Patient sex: M
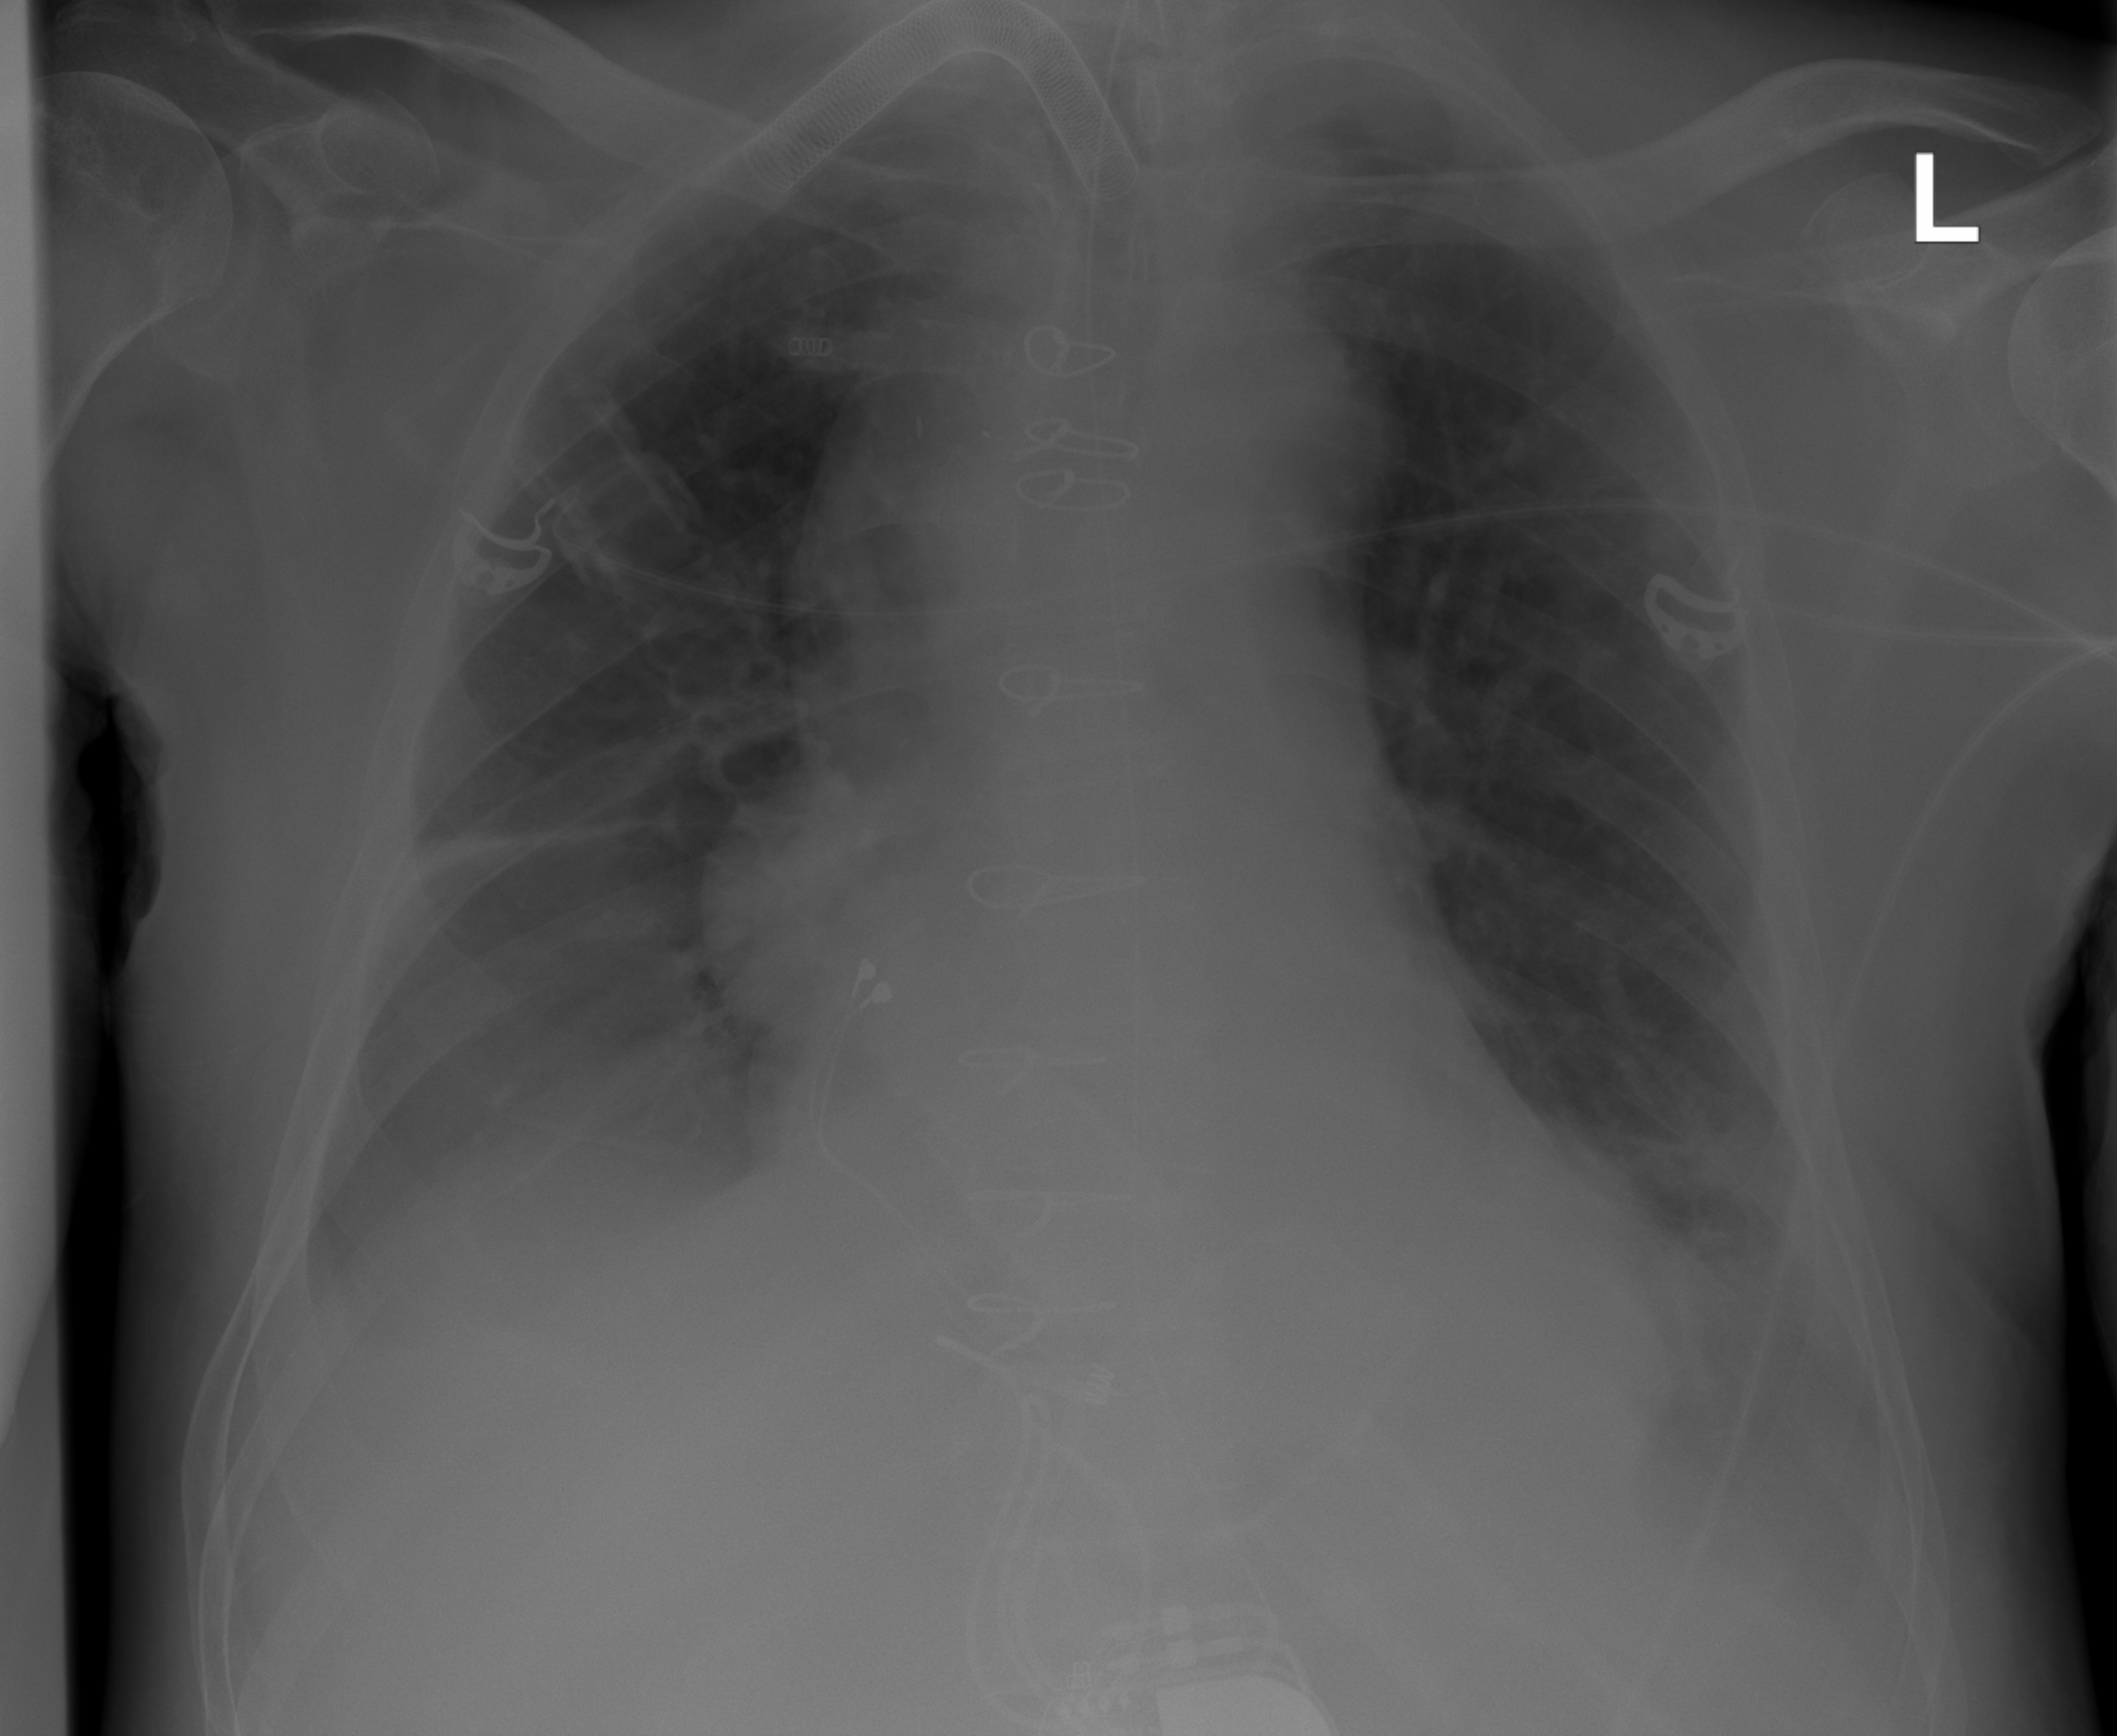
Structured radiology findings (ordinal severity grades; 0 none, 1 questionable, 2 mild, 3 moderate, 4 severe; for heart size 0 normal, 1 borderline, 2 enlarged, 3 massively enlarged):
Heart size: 2
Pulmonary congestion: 1
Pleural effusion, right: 2
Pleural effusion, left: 2
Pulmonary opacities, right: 0
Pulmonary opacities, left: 0
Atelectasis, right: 2
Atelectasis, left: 2